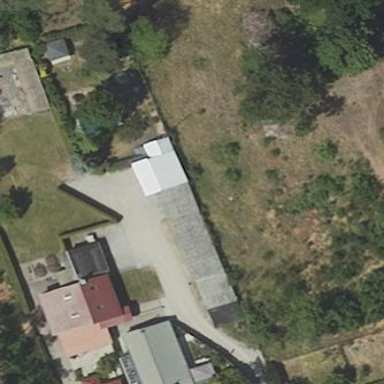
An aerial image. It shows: Group of garages.